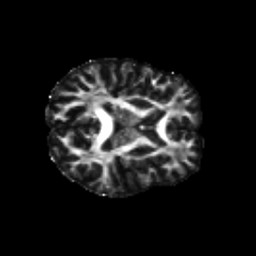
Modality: FA
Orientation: axial
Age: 24
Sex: female
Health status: healthy
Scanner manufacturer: siemens
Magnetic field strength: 3 T
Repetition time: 8.6 s
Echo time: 0.095 s